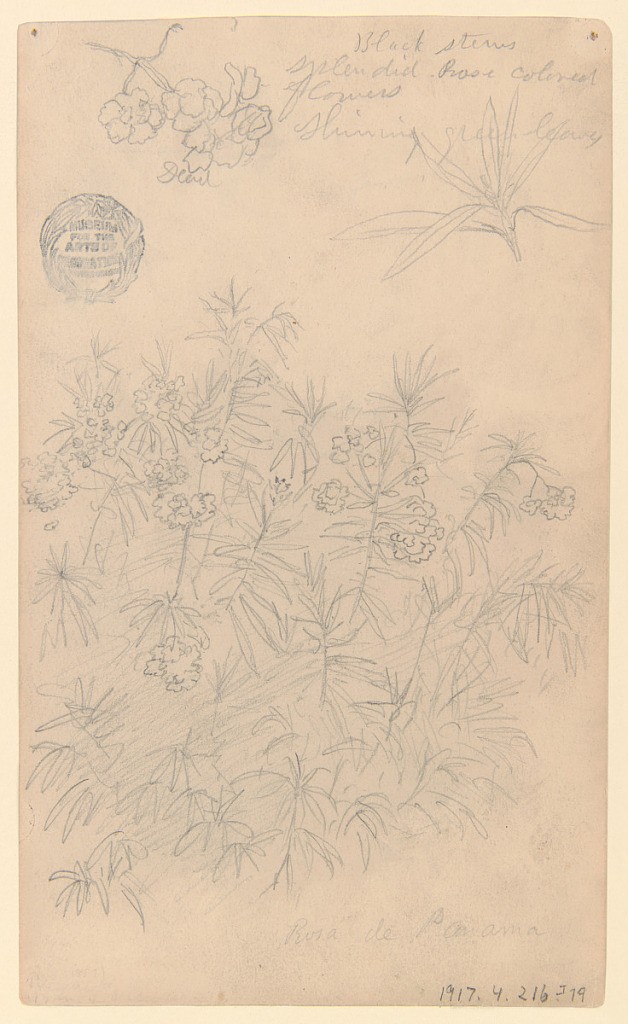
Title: Panama Rose, Ecuador or Panama
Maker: Frederic Edwin Church, American, 1826–1900
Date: May–August 1857
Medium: Graphite on off-white wove paper
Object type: Drawing
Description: Verso: Botanical sketches showing four views of trees in Ecuador or Panama. At left, a sketch of a plantain plant is visible beside three sketches of a tall, thin deciduous tree at center and right.

Recto: Botanical sketch showing a vertical view of a panama rose plant and details, located in Ecuador or Panama. At upper left, a detail of one of the plant's blossoms is shown next to a detail of its leaves, at upper right. A detailed view of the plant itself makes up the majority of the composition at center. Its long, narrow leaves and flower bunches are clearly delineated.